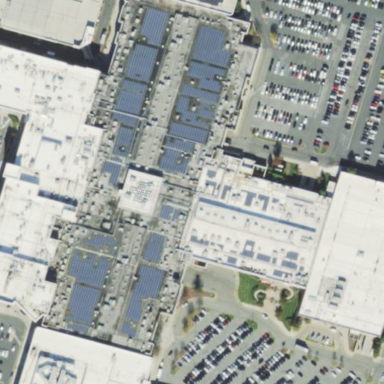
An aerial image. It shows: Mall building.